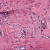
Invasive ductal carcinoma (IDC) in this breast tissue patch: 0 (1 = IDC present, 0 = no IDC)